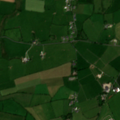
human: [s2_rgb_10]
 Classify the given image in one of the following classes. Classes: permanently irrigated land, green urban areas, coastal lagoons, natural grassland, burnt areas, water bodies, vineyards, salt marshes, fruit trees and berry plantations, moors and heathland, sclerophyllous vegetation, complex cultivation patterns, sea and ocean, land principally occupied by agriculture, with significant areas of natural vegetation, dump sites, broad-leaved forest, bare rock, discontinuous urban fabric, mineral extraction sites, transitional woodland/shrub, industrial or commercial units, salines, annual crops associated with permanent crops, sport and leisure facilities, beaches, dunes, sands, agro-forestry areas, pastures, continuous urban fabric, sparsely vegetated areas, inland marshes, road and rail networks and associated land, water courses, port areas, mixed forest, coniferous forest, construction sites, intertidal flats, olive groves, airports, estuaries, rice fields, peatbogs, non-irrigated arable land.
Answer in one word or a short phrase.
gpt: non-irrigated arable land, pastures